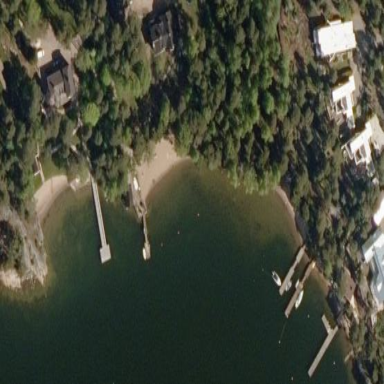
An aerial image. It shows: Beach area suitable for swimming.